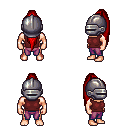
a pixel art fantasy rpg character, male body template, human, light skin, maroon sleeveless shirt, magenta pants, red extra-long topknot hairstyle, metal helm, four views (front, back, left, right), 2x2 character sprite sheet, small pixel art, hard edges, no anti-aliasing